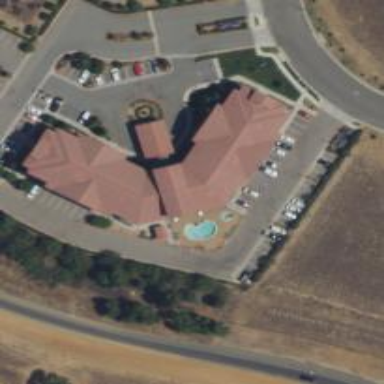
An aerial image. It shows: Hotel.